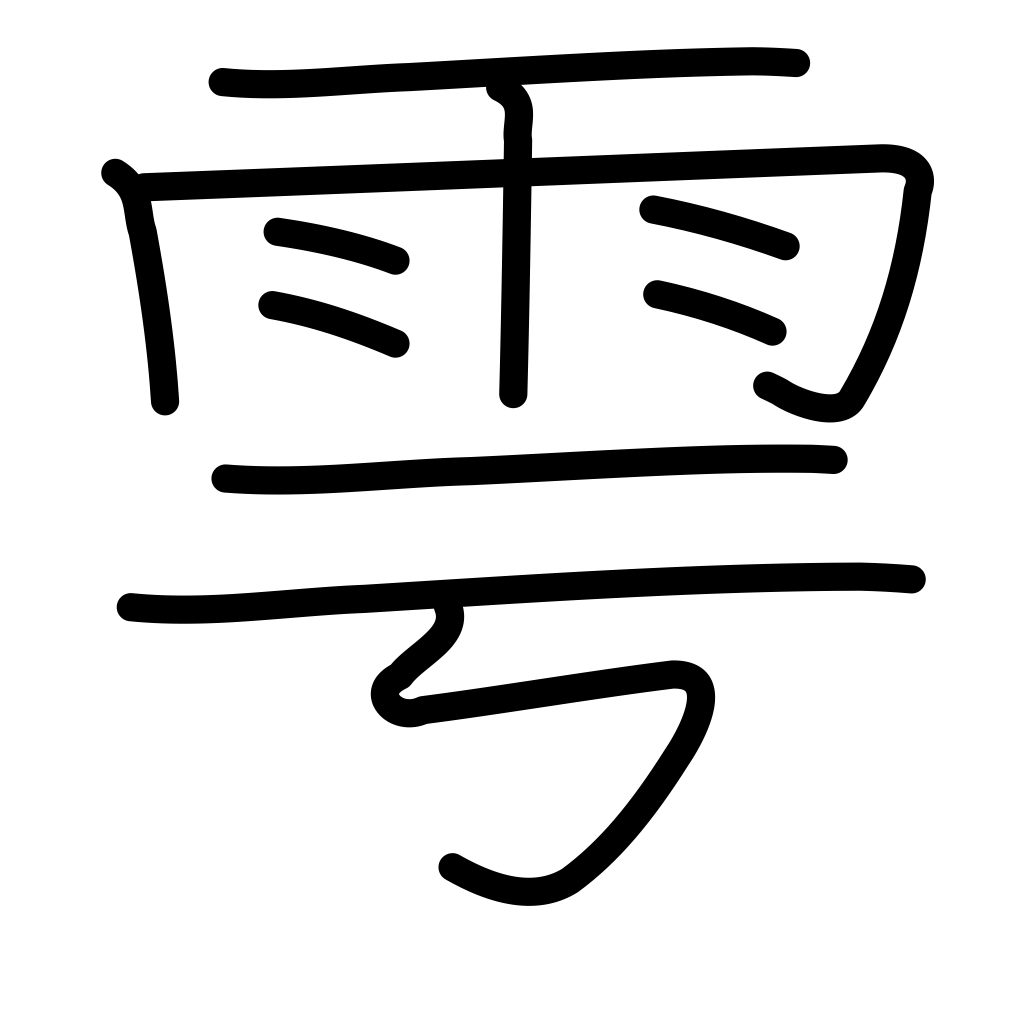
Meaning: offer sacrifice for rain